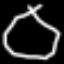
Label: octagon